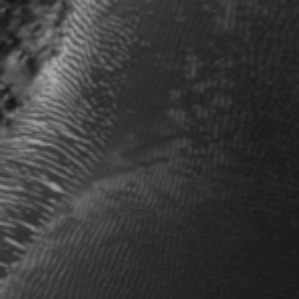
Label: frost